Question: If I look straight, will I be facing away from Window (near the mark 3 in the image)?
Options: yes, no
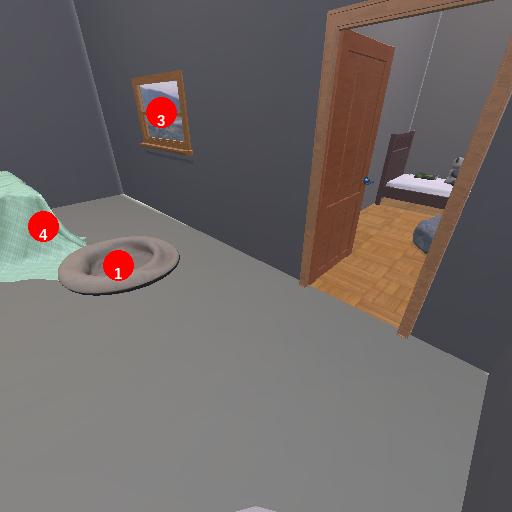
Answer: yes